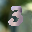
Label: 3